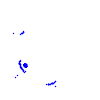
Particle: pion